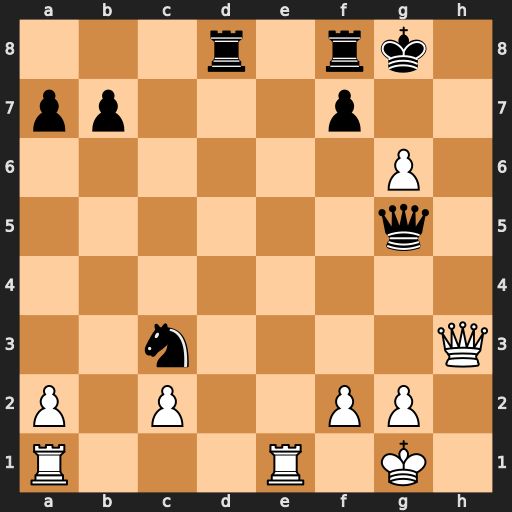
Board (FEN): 3r1rk1/pp3p2/6P1/6q1/8/2n4Q/P1P2PP1/R3R1K1
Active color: w
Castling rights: -
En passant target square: -
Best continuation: Qh7#